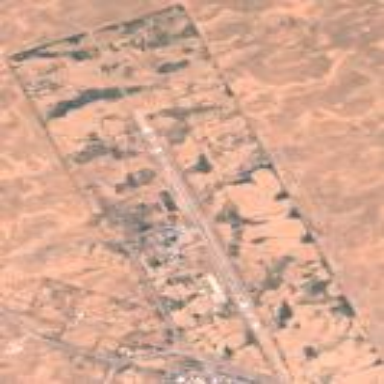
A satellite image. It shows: Public aerodrome with fence surrounding it.